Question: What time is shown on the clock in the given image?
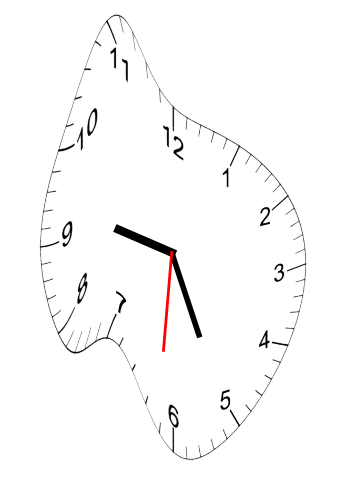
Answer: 09:25:31